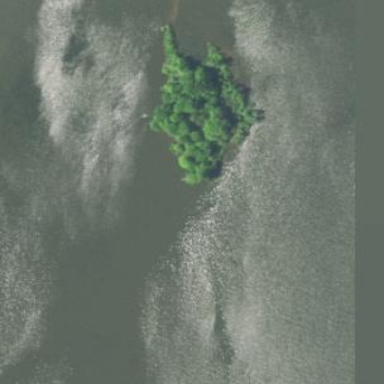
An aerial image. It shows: Island covered with woodland.